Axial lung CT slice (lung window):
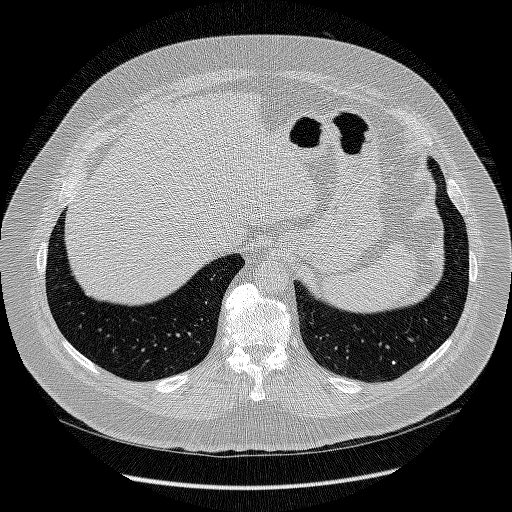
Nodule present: no